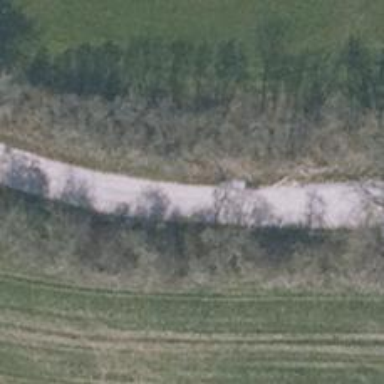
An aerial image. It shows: Well-maintained track road with grade 1 tracktype.